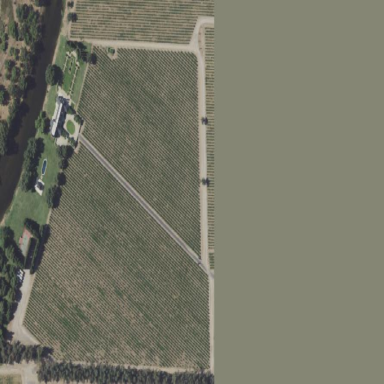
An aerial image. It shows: Vineyard where grapes are grown.